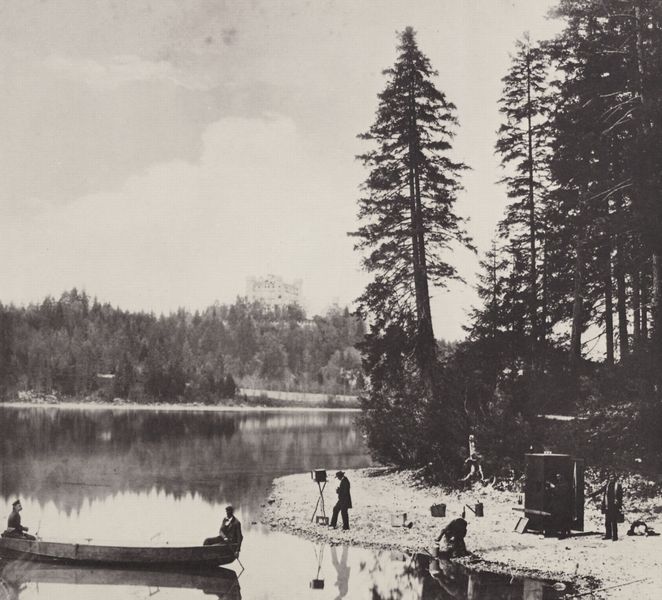
Titel: Joseph Albert photographiert Schloss Hohenschwangau vom Alpsee aus
Künstler: Joseph Albert
Institution: Privatsammlung
Schlagwörter: baum, himmel, laub, mann, schatten, wasser, weiß, wolken, bäume, fluss, landschaft, menschen, sand, see, ufer, grau, hintergrund, holz, hut, hüte, licht, männer, schwarz, straße, szene, vordergrund, eis, gebäude, schloss, schnee, weg, wiese, wolke, alt, anzug, stein, steine, bild, hügel, natur, spiegelung, gewässer, hütte, personen, wald, boot, genre, kahn, ruder, turm, strand, bilder, schrank, nebel, amerika, inszenierung, kies, tannen, staffage, ruderer, rudern, klavier, kammer, reflexion, waldrand, foto, fotografie, photographie, helligkeit, burg, kiesel, kanu, wasseroberfläche, festung, lichtung, schwarz-weiss, angel, fichte, nadelbaum, tanne, fleck, kasten, photo, flecken, film, forscher, nadelbäume, fichten, wäldchen, usa, entdecker, eimer, erinnerung, aufnahme, angler, koffer, paddeln, gondel, gestellt, indianer, siedler, bude, realität, runie, camera obscura, apparat, einbaum, fotograf, fotoapparat, kamera, photoapparat, stativ, statif, kanada, bilde, camera, dunkelkammer, erforscher, flussds, fotokammera, fotosession, kajak, lake, oberfläce, obscura, session, fotografieren, fotofrafie, n, 1920, 19 jh., pfotoapparat